A 2-D grayscale encoding of one vibration snapshot from a rotor kit is shown. What is the most likely rotor condition (normal, misalignment, unbalance, looseness)?
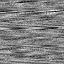
Answer: misalignment